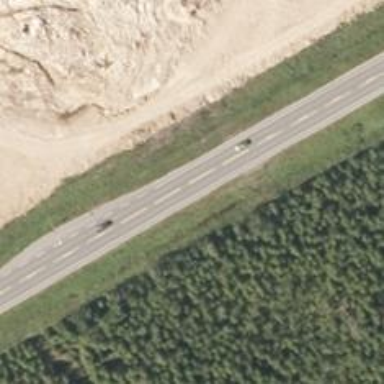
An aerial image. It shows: Asphalt trunk highway.